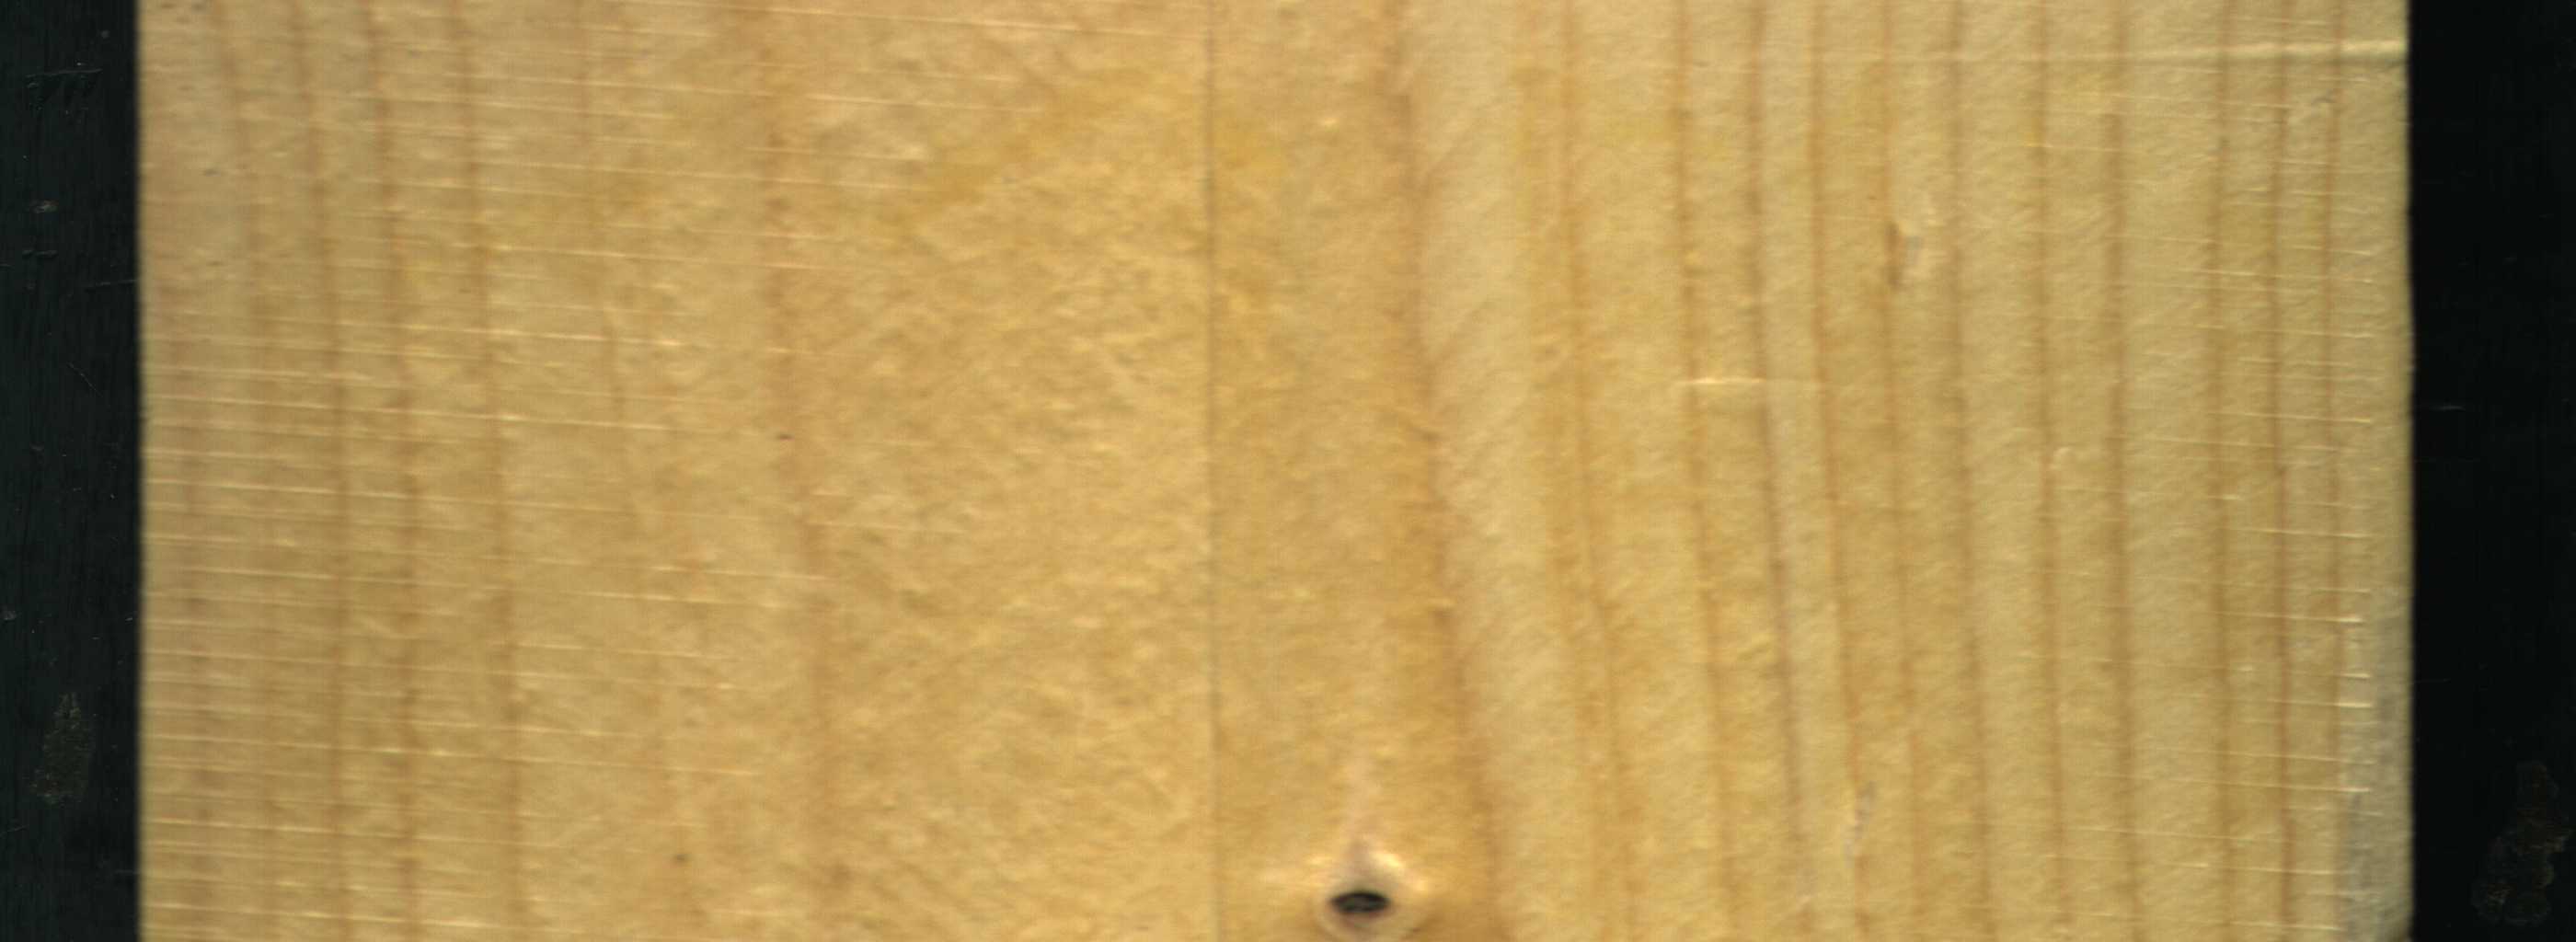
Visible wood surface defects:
Dead_Knot